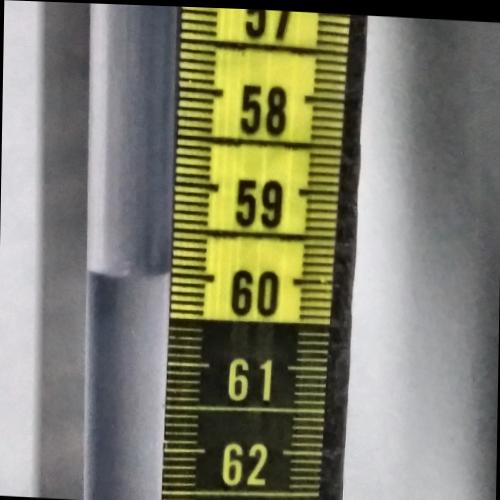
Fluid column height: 60.0 cm